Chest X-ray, AP view. Patient: 13 years old, sex M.
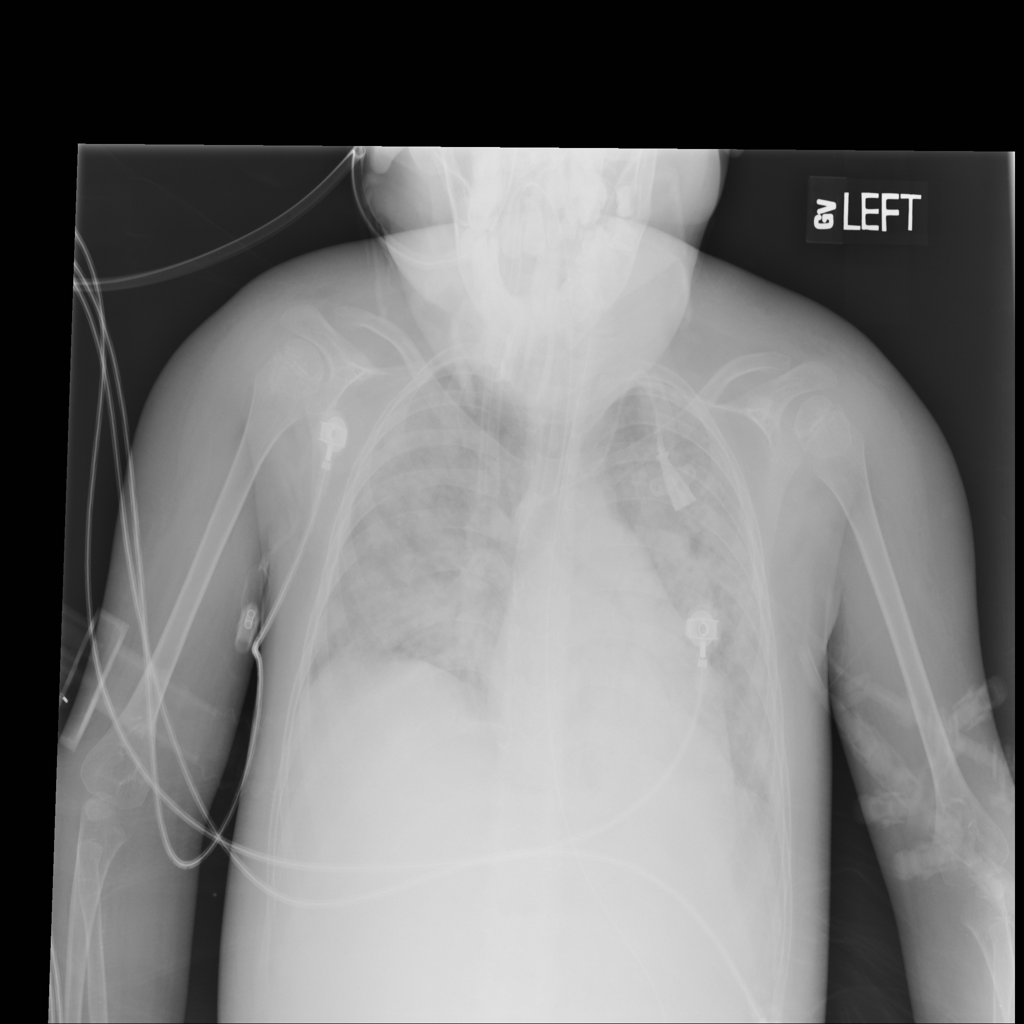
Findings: No Finding